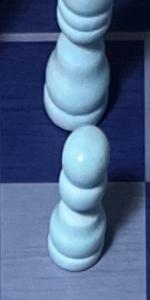
Label: Pawn_White